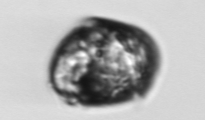
Label: Proterythropsis